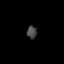
Tissue: prostate
Cell type: T cells
Senescence score: 0.3361
Nuclear area (px): 121
Mean DAPI intensity: 70.587